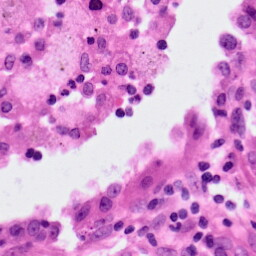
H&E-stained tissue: Lung